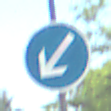
Verkehrszeichen: VorgeschriebeneVorbeifahrtLinks
Umgebung: Outdoor, Nature
Tageszeit: Midday
Wetter: Clear
Licht: Natural
Jahreszeit: NotSpecified
Kontrast: HighContrast